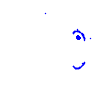
Particle: electron